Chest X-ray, PA view. Patient: 52 years old, sex M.
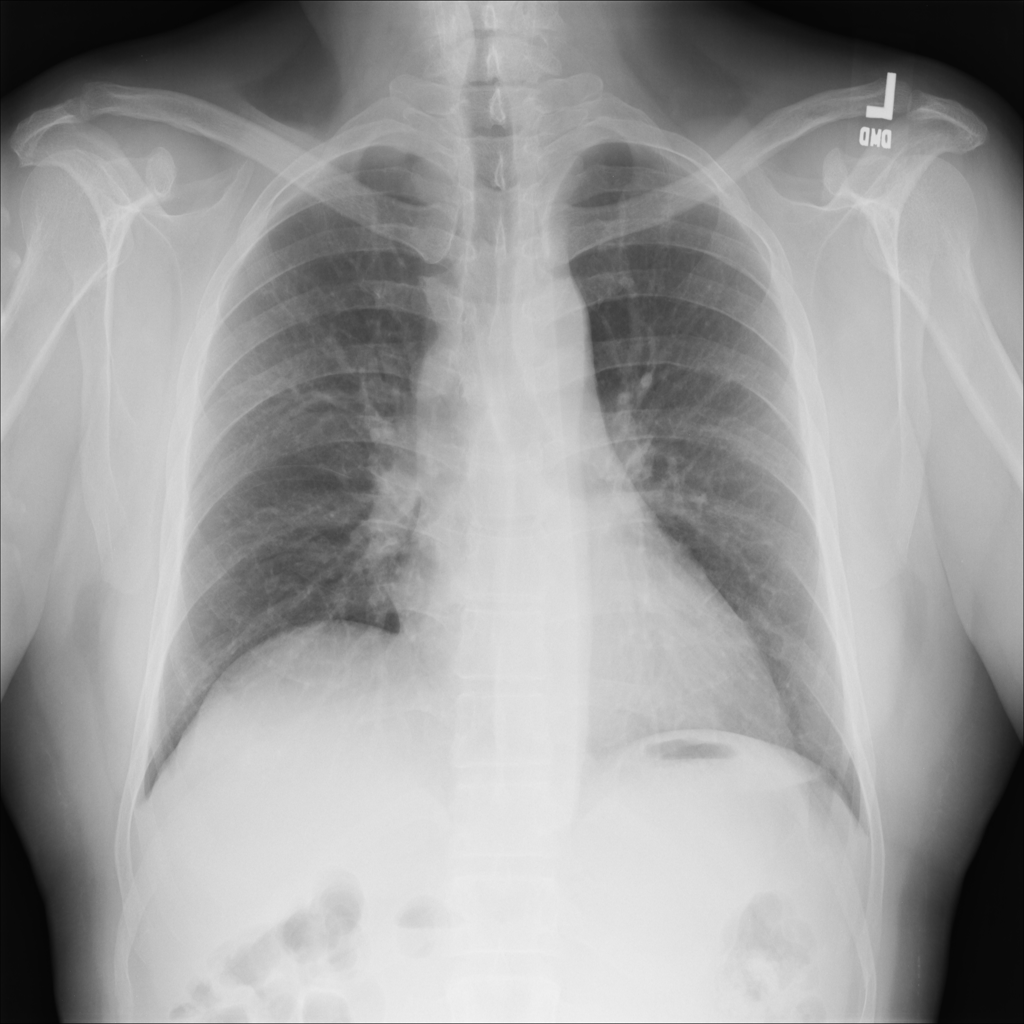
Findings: No Finding